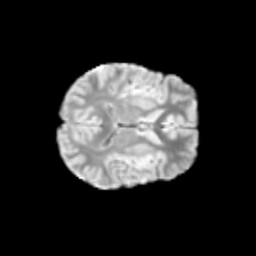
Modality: T2w
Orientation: axial
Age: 11
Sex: male
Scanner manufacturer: siemens
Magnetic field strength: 3 T
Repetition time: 3.8 s
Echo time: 0.07 s